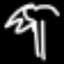
Label: palm tree